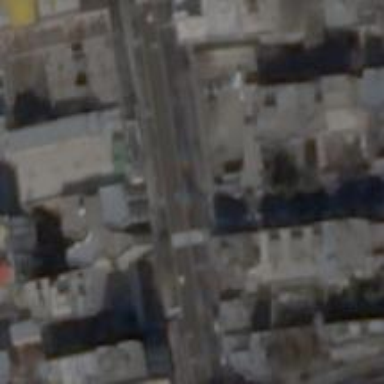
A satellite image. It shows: Marked crossing on the road.